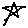
Label: star